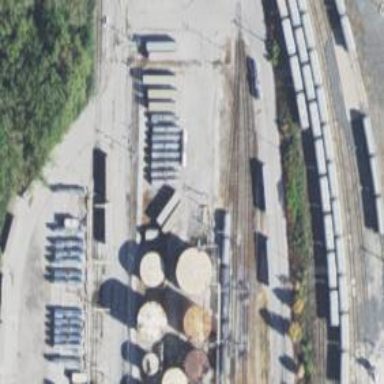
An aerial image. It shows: Rail spur service.